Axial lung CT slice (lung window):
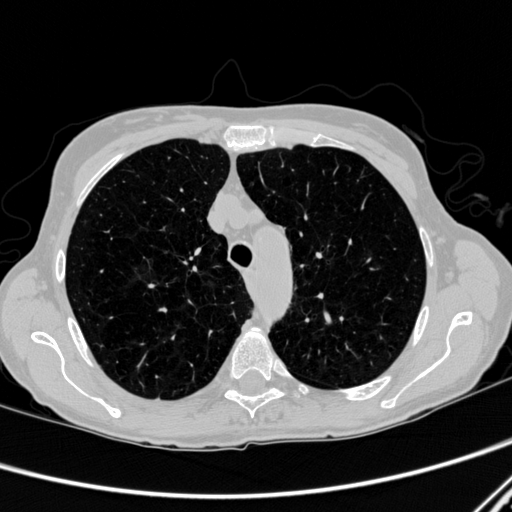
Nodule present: yes
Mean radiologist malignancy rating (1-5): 1